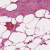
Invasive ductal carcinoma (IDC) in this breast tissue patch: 0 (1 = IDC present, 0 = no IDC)